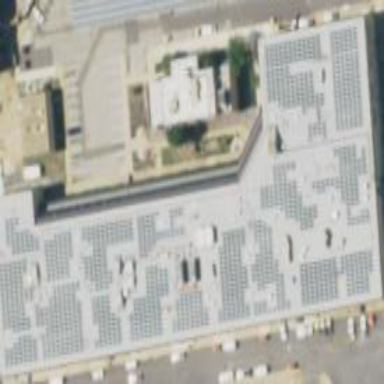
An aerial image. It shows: Solar power generator using photovoltaic method with solar photovoltaic panel types.